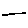
Label: line